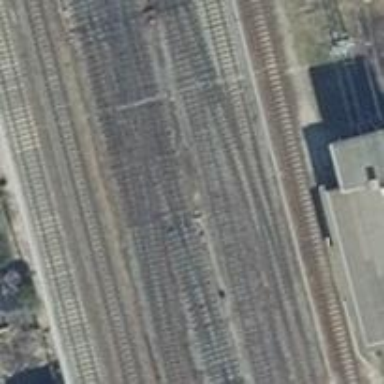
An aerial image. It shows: Railway track with contact line for electrification.